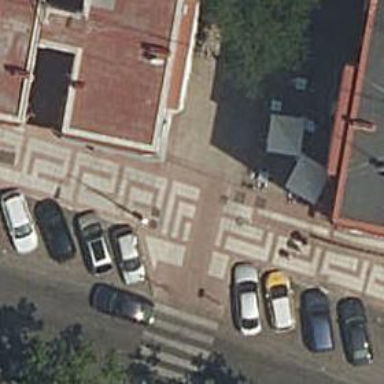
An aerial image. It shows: Asphalt pedestrian road.